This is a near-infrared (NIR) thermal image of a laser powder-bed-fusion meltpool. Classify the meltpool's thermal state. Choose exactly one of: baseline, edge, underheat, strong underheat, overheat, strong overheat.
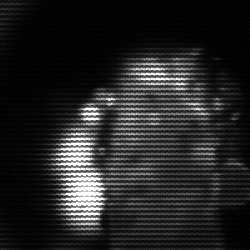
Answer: strong underheat